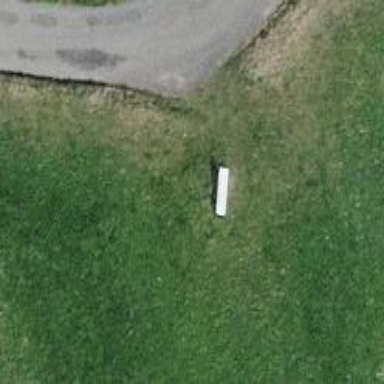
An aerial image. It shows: Bench.